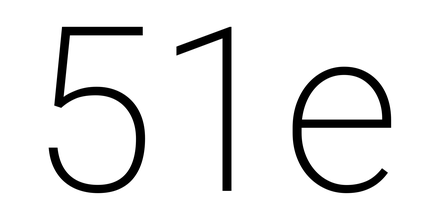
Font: Roboto_ExtraLight